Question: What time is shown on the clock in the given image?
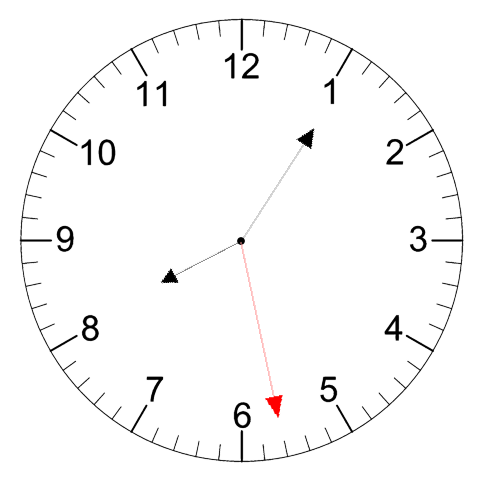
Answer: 08:05:28